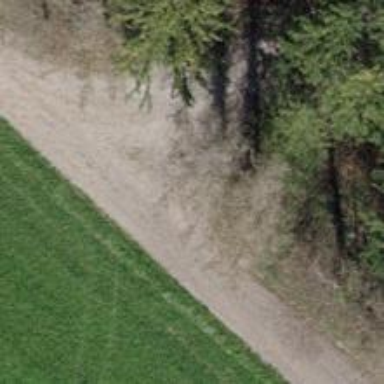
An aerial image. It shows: Gravel track with grade2 quality.